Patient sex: F
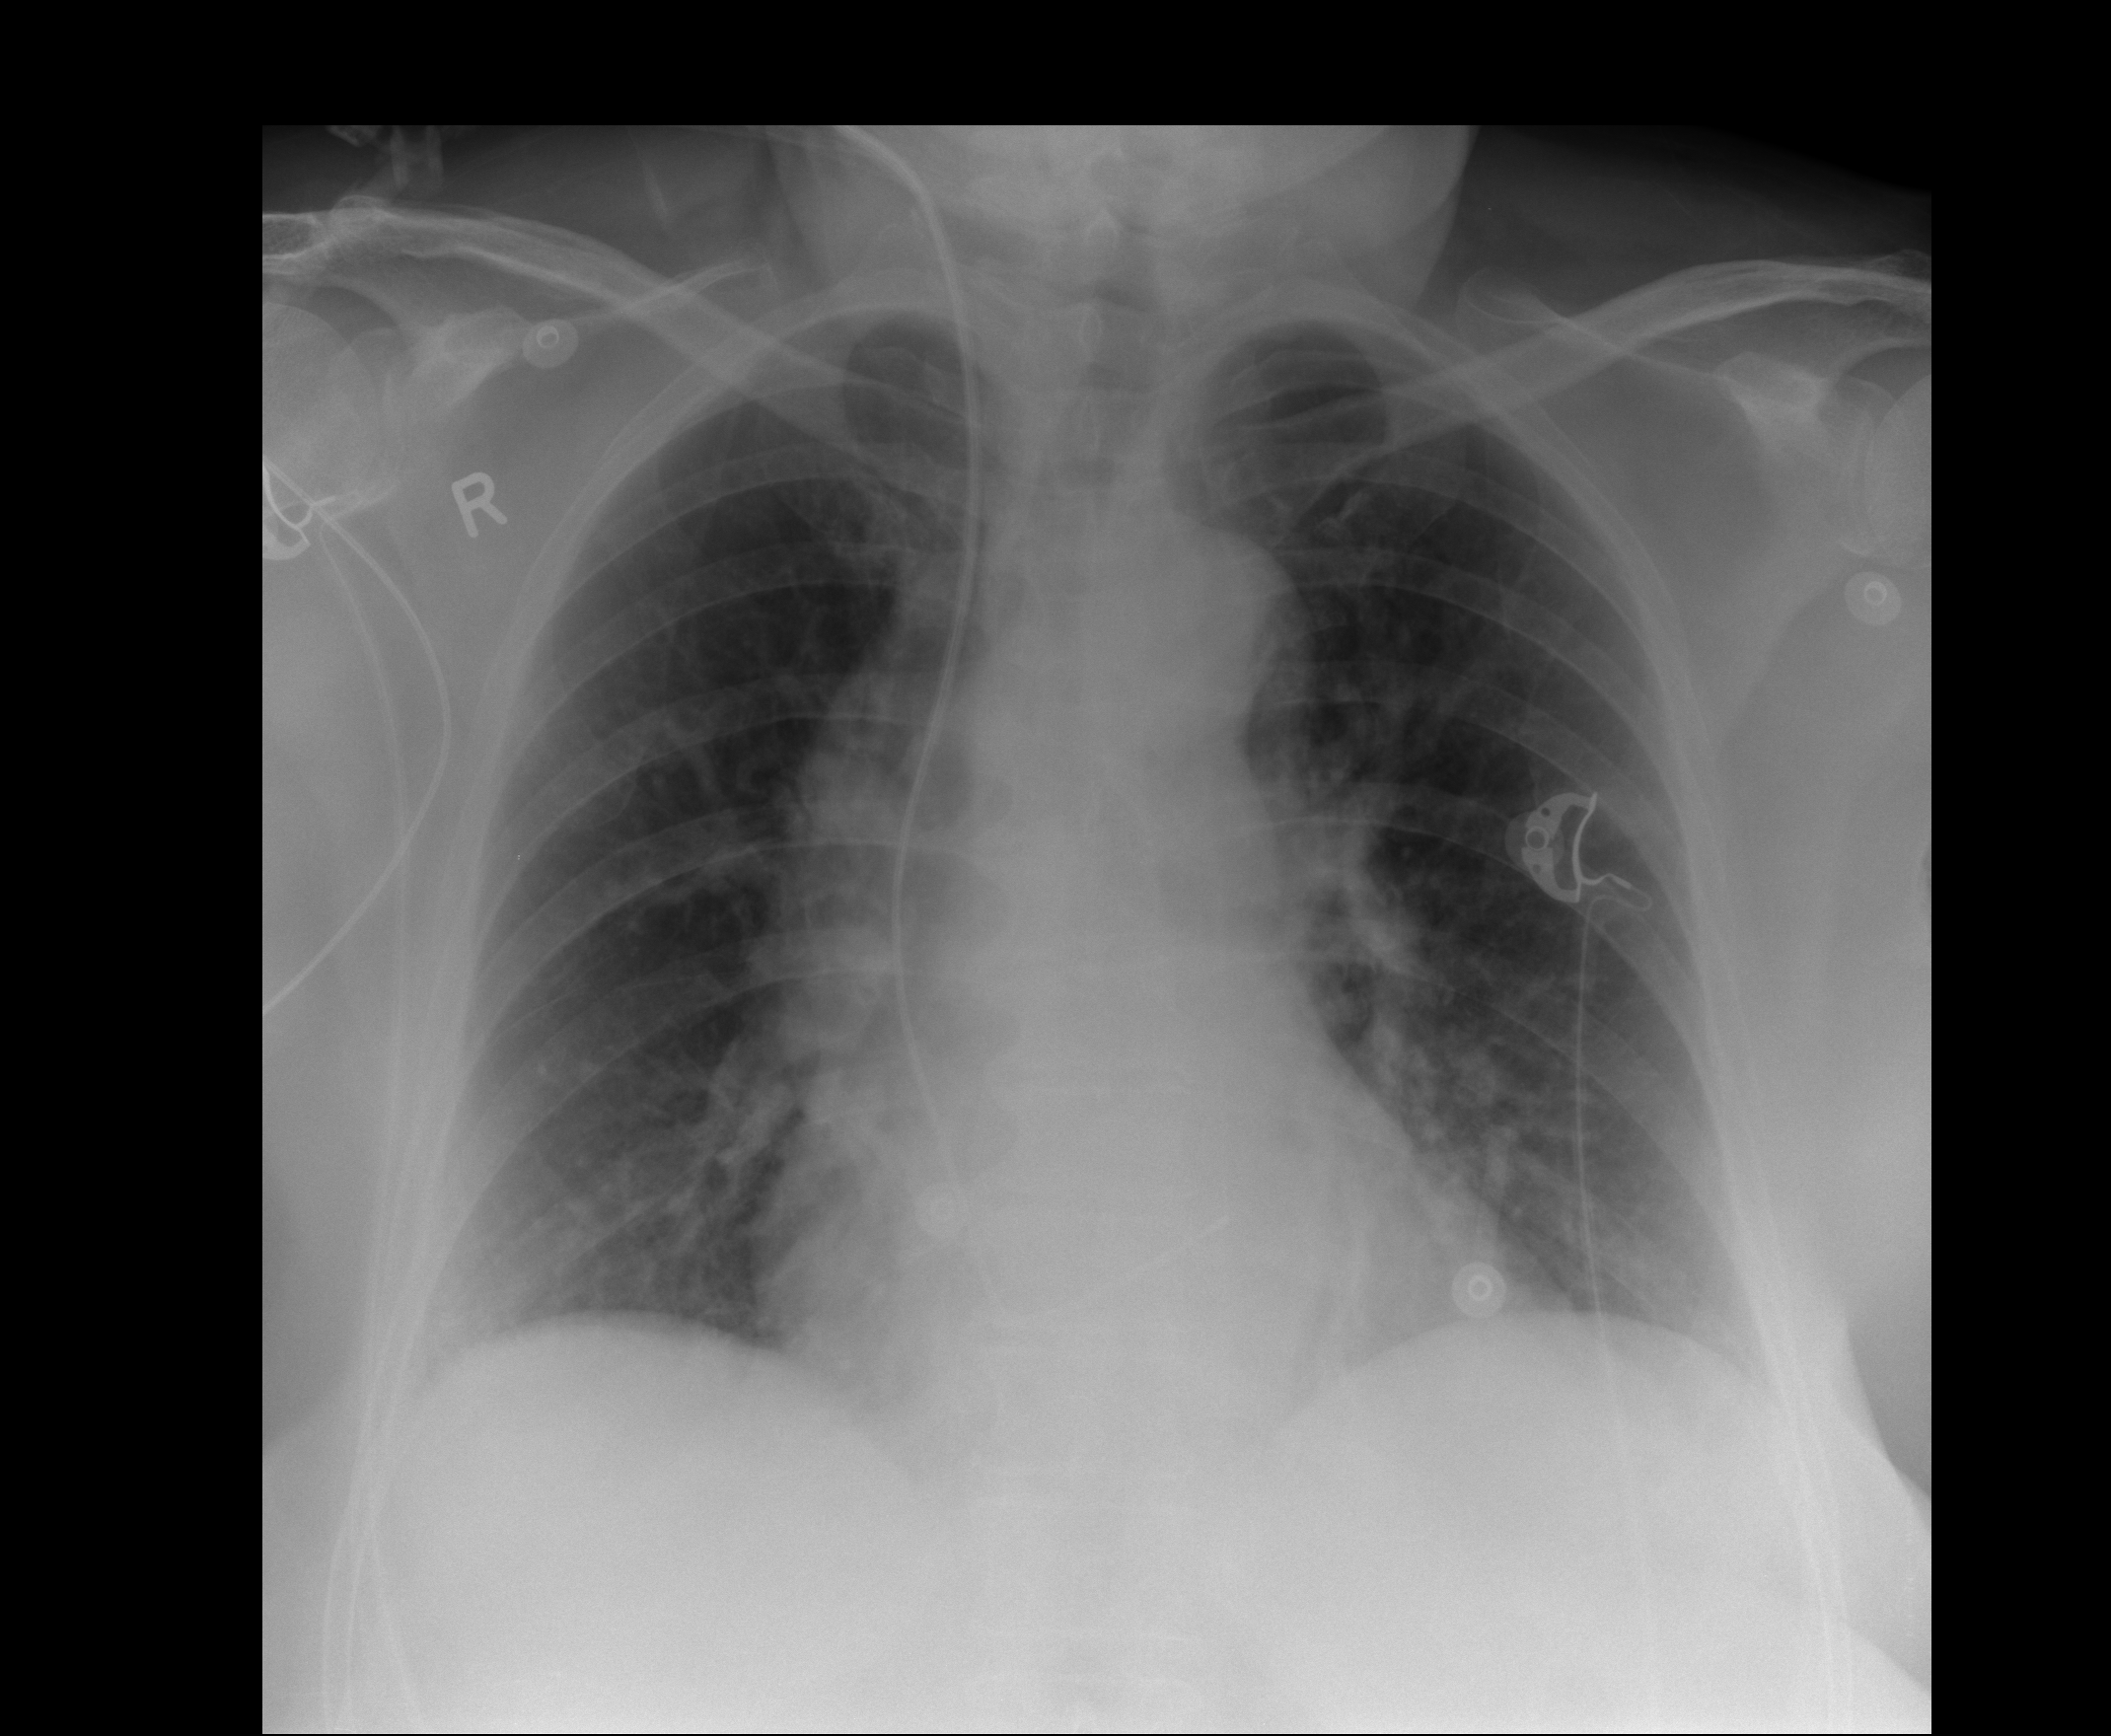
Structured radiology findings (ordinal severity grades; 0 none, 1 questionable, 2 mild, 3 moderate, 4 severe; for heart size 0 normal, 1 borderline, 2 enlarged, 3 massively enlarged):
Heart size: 0
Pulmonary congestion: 0
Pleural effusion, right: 0
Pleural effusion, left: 0
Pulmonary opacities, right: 0
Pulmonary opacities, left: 0
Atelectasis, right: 1
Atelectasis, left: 1